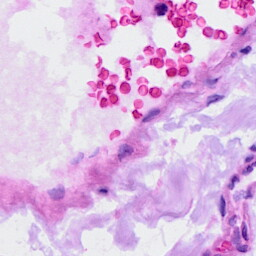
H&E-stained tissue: Ovarian